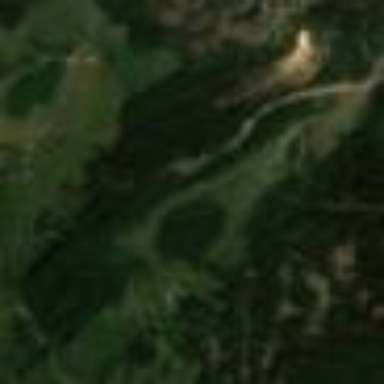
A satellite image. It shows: Forest area.